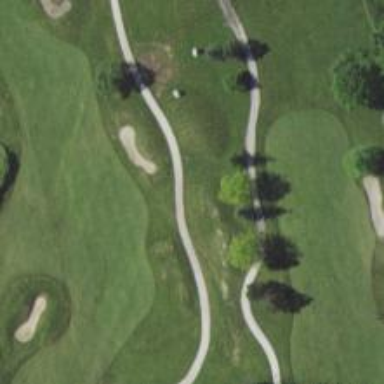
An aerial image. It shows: Service road designated as golf cart path.